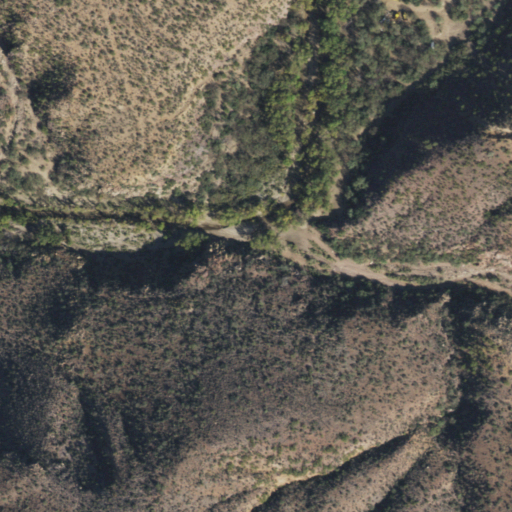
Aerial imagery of valley in Arizona named Buckskin Canyon containing shrub and woody wetlands